Question: I'm a little but confused as to how I could make an image taken by an iPhone camera to fit into a UIImageView of any given size. Obviously the scale would be different for each imageview so the image wouldn't "fit" perfectly. But let's say I have a UIImageView of size 200pt x 400 pt. What would be the best way to fit a 'UIImage' to this 'UIImageView'?
I think I want to do something like the following:
'''
[imageView setContentMode:UIViewContentModeScaleAspectFill];
'''
This sort of works, but it seems to increase the size of my UIImageView but I don't want this...

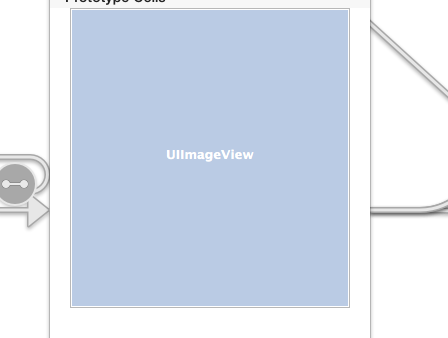
Answer: Use 'setContentMode:UIViewContentModeScaleAspectFit' (not 'Fill'; 'Fill' means that one dimension is permitted to be too large for the image view, and you will be able to see the excess spill over if the image view's 'clipsToBounds' is not set).
Also, note that setting the 'image' of an existing UIImageView when using auto layout can cause the image view's size to change (because the size of the image determines the intrinsic size of the image view). If you don't want that, add constraints to maintain the height and width at some constant value (e.g. explicit height and width constraints).